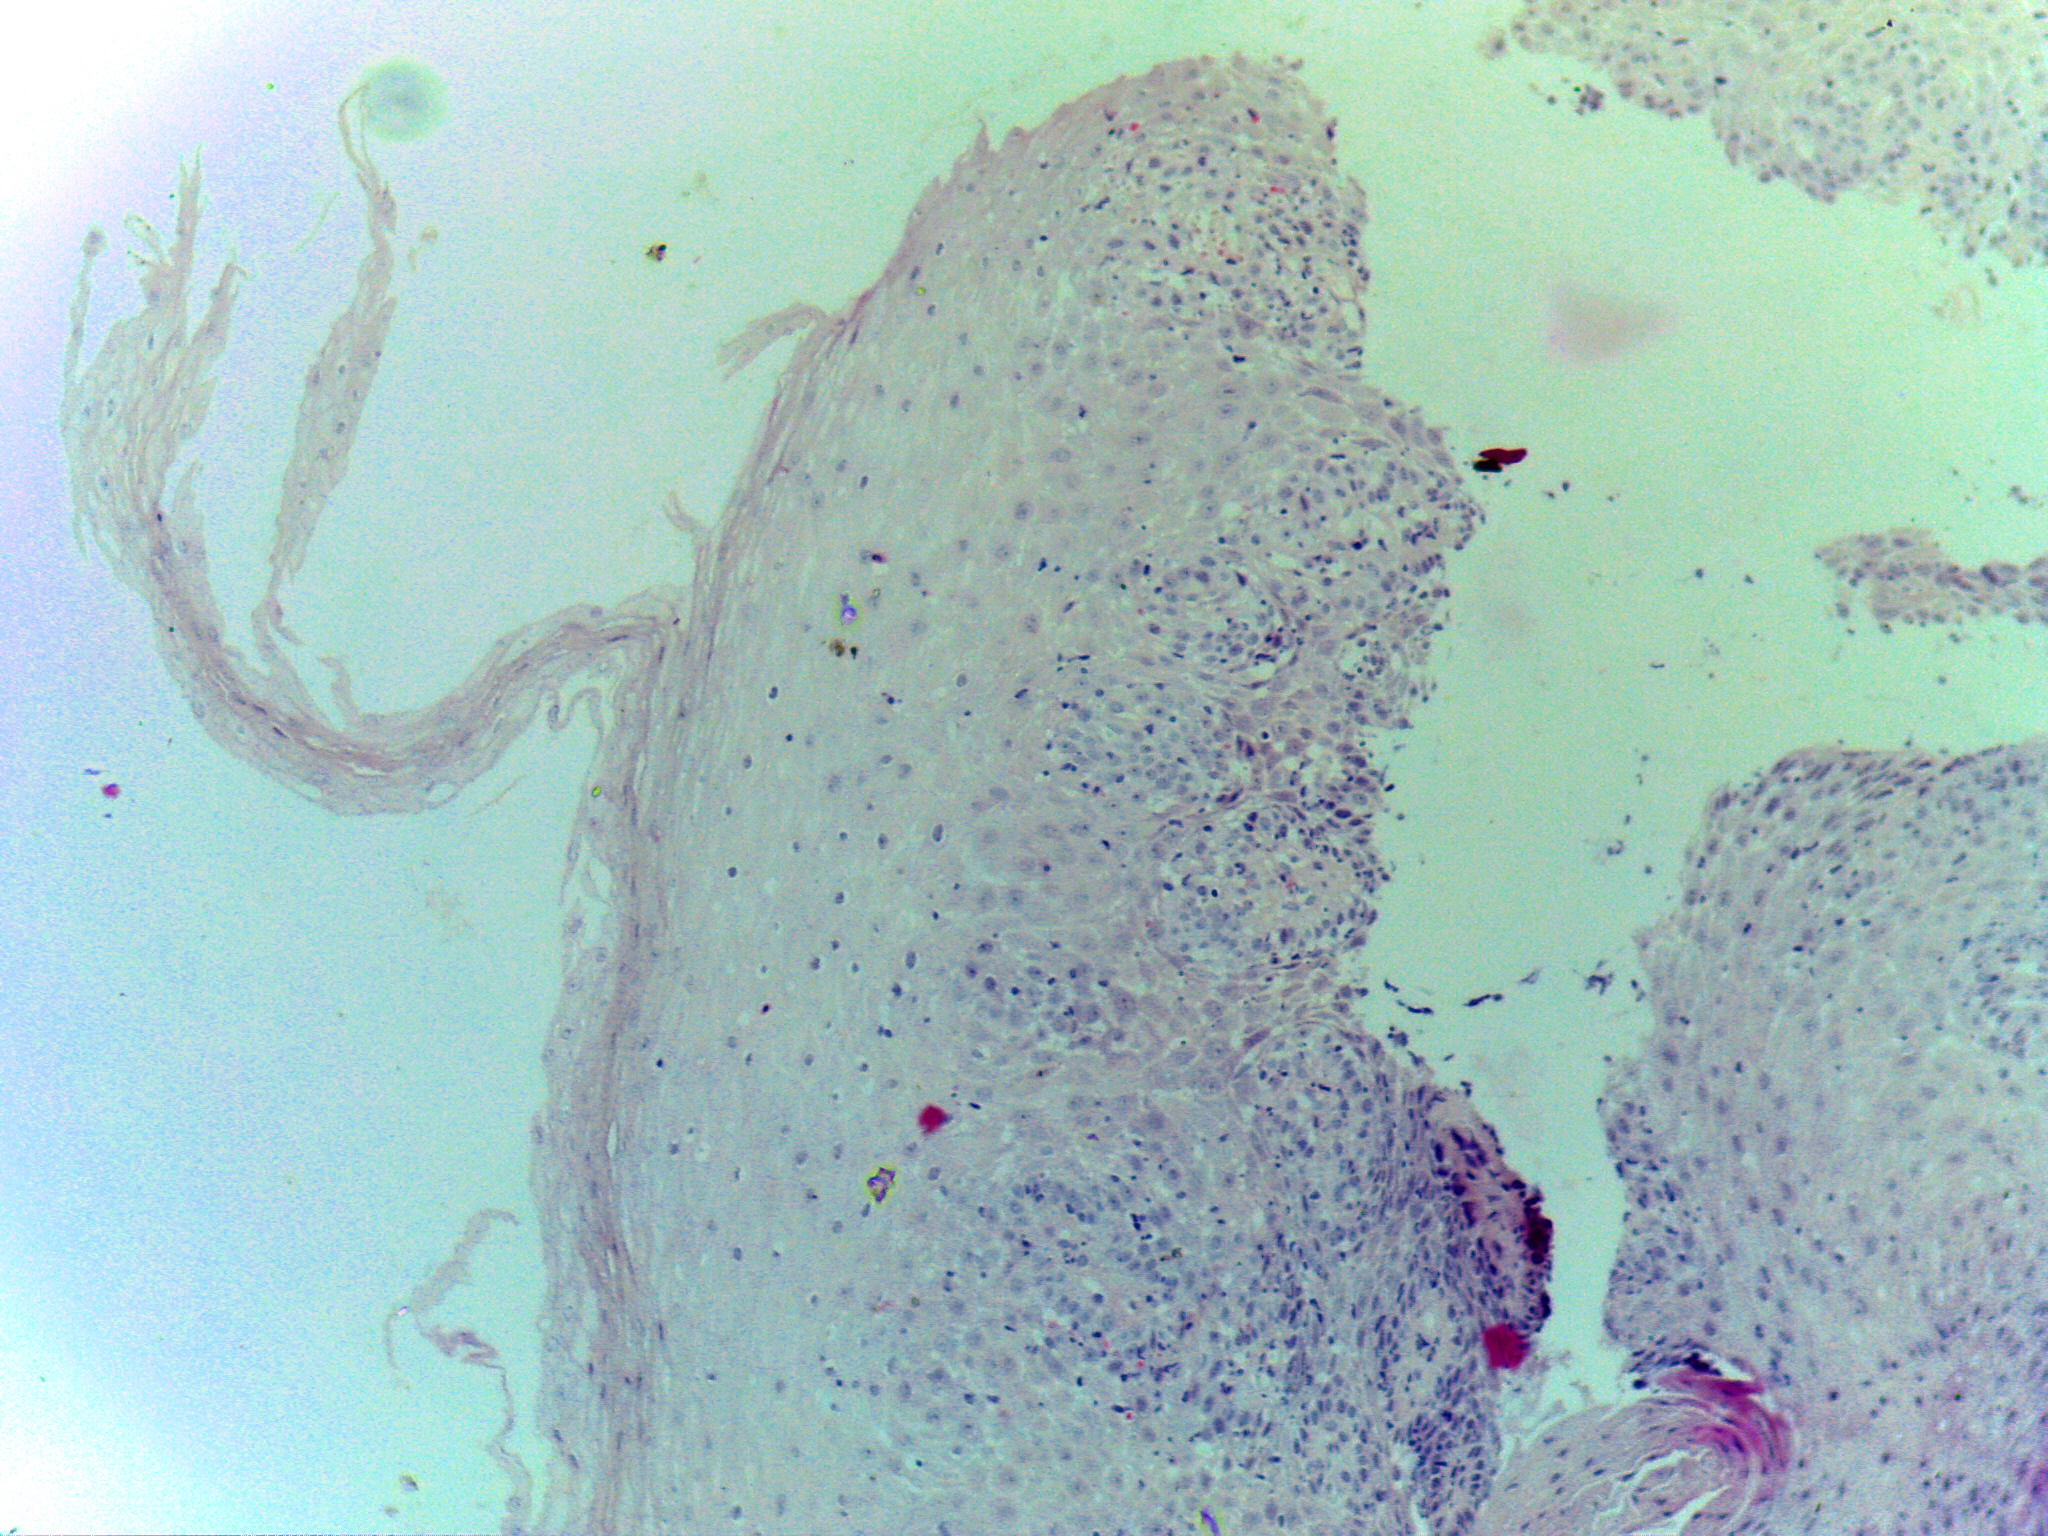
Diagnosis: Normal